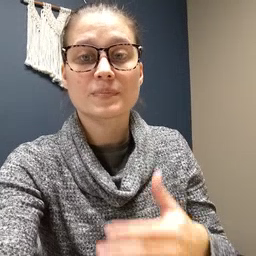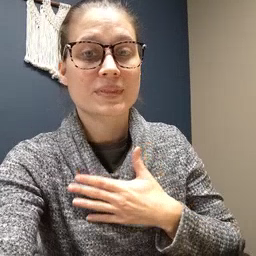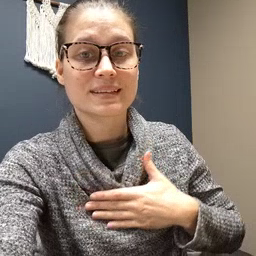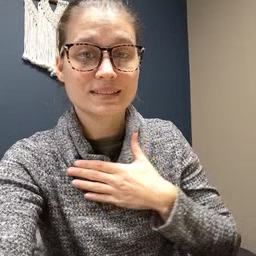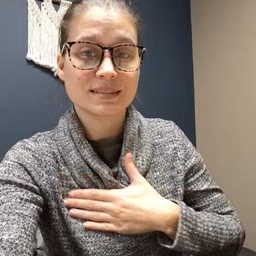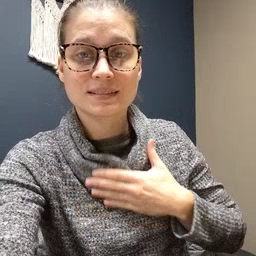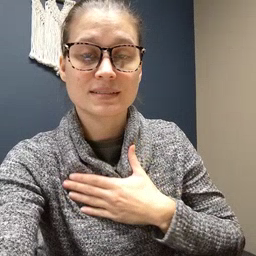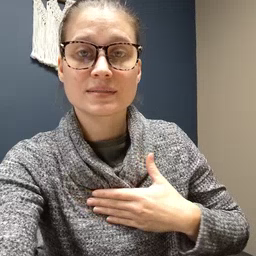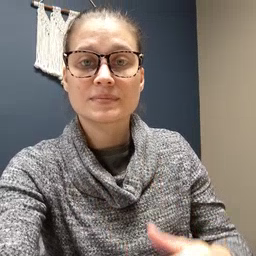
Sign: please